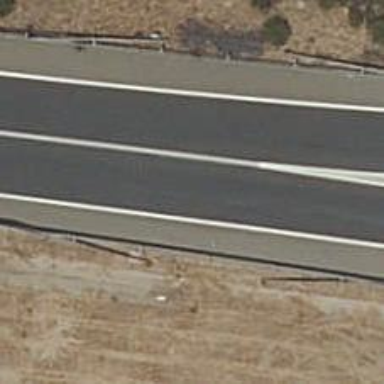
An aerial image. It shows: Motorway link.